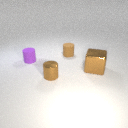
small purple rubber cylinder in front of small brown rubber cylinder